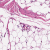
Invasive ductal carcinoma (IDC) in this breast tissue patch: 0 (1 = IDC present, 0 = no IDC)